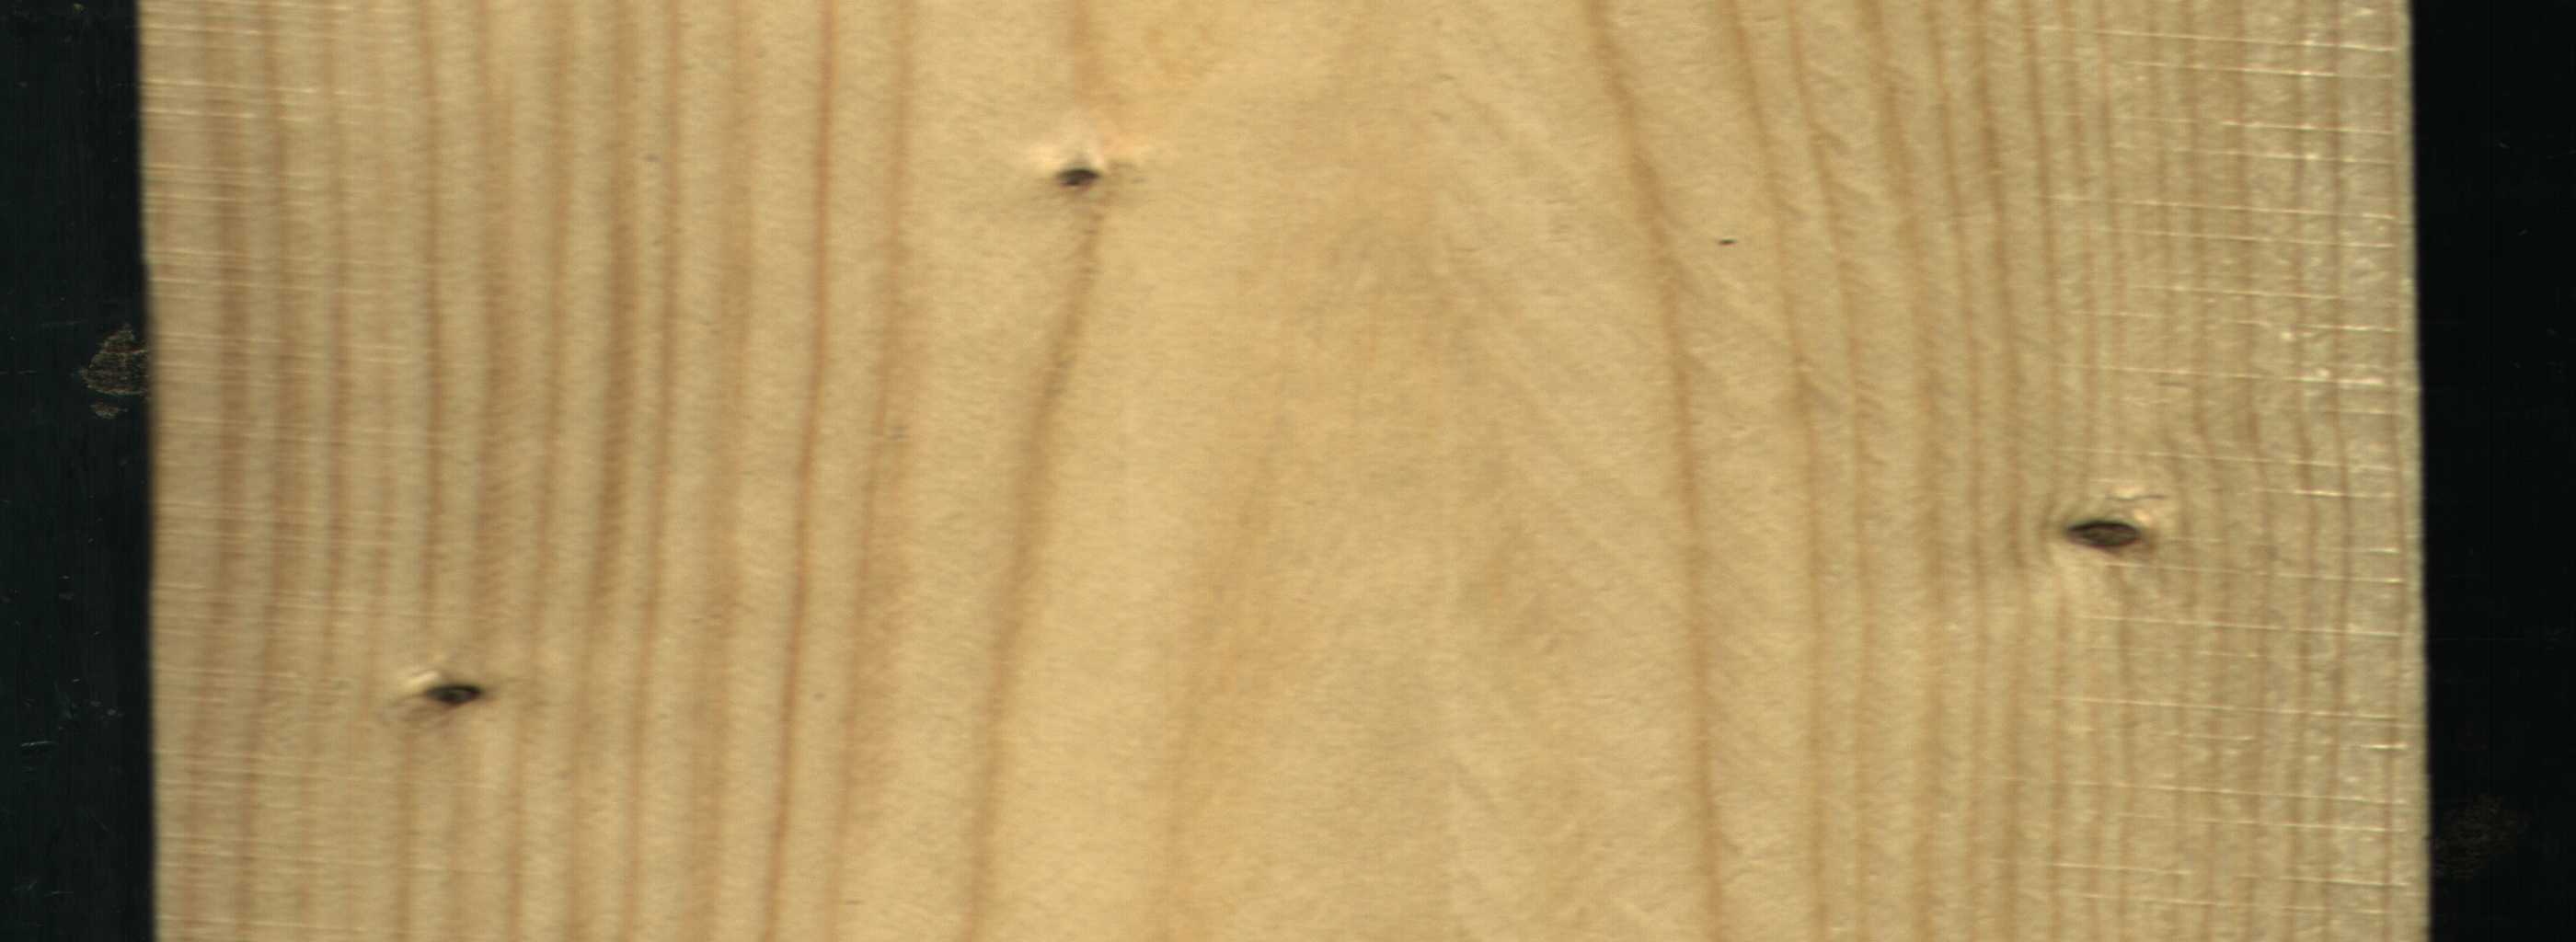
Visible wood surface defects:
Dead_Knot
Dead_Knot
Dead_Knot